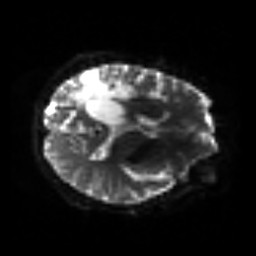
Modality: sbref
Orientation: axial
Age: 62
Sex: female
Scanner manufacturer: siemens
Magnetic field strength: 3 T
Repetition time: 3.2 s
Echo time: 0.081 s